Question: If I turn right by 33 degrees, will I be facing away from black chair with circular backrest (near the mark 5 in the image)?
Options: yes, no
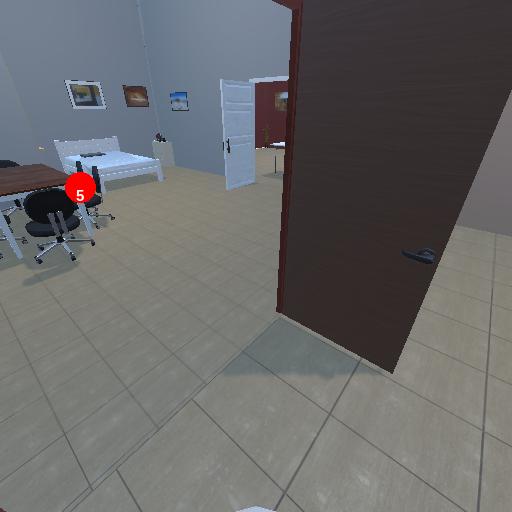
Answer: yes